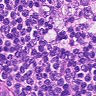
Metastatic tissue present: no